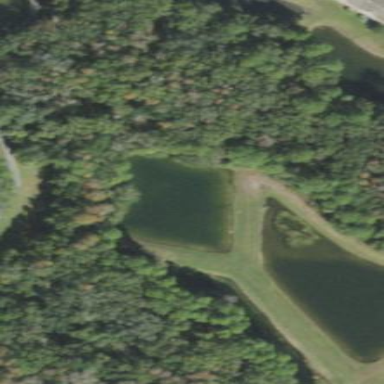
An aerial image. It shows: Peaceful pond surrounded by nature.